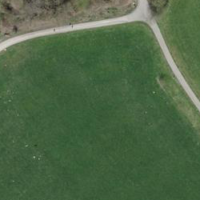
EUNIS habitat code: 25
Species observed at this site:
Tringa ochropus
Convolvulus arvensis
Cyanistes caeruleus
Helix pomatia
Clematis vitalba
Humulus lupulus
Felis catus
Salix alba
Phylloscopus collybita
Ardea alba
Egretta garzetta
Ficaria verna
Vanessa atalanta
Erithacus rubecula
Prunus padus
Hirundo rustica
Parus major
Turdus pilaris
Sitta europaea
Galeopsis tetrahit
Ciconia ciconia
Falco tinnunculus